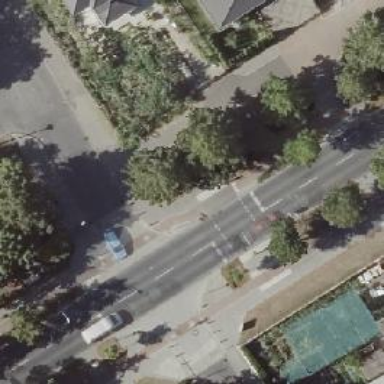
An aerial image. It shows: Footway with traffic signals at crossing.